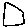
Label: square